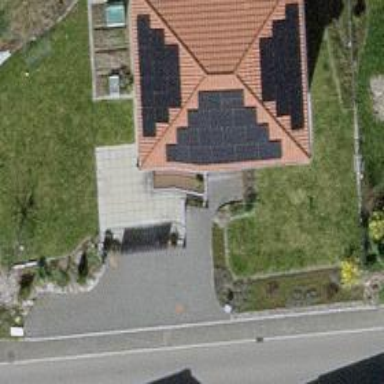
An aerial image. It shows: Solar power generator utilizing photovoltaic technology with solar photovoltaic panels.